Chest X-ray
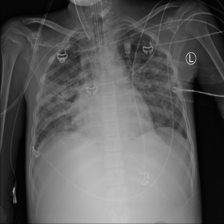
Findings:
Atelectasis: negative
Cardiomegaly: negative
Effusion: negative
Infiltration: positive
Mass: negative
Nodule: negative
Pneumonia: negative
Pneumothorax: negative
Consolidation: negative
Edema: negative
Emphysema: negative
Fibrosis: negative
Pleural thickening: negative
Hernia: negative